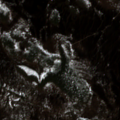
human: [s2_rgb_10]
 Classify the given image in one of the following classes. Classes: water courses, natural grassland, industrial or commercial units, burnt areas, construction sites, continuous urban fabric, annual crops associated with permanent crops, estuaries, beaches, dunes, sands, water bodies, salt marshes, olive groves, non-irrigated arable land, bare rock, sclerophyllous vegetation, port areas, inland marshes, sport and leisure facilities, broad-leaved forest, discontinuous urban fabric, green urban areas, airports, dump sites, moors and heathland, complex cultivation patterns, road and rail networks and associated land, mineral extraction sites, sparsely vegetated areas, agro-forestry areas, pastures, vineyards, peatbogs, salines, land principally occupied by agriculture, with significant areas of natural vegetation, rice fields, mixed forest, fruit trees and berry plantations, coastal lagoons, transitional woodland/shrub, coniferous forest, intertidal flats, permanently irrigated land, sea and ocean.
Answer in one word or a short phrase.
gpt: coniferous forest, transitional woodland/shrub, peatbogs